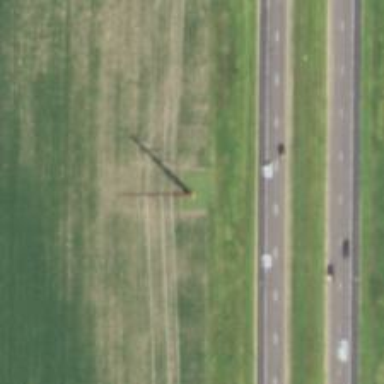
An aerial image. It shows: Power tower.